Question: I want to to add 2 Section Headers in Recycler View..
I want to develop Header inside a Header.
I dont want to use Expandable view.I need it in Scroll-able view.
I want to show Tour Name as 1st Header.
Under that i want to show Location as 2nd Header

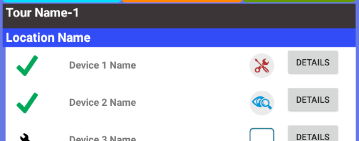
Answer: You can achieve this by using different view types in 'RecyclerView'.
Firstly, You need to pass a list of objects to your recycler view adapter that specify whether the data should be used as a section header or not.
Here's an example of that data class.
'''
// In a fuller example, this would probably hold more data than just strings.
public class SectionOrRow {
private String row;
private String section;
private boolean isRow;
public static SectionOrRow createRow(String row) {
SectionOrRow ret = new SectionOrRow();
ret.row = row;
ret.isRow = true;
return ret;
}
public static SectionOrRow createSection(String section) {
SectionOrRow ret = new SectionOrRow();
ret.section = section;
ret.isRow = false;
return ret;
}
public String getRow() {
return row;
}
public String getSection() {
return section;
}
public boolean isRow() {
return isRow;
}
}
'''
Create data list of these objects with 'SectionOrRow.createRow("a normal row")' or 'SectionOrRow.createSection("a section header")', and the 'isRow' is set accordingly.
Define the 'getItemViewType' method in adapter, which tells recycler view there will be two types, a and a , and we'll specify which position these are in by looking at the 'isRow' boolean in above data object.
Here's an example of Adapter class.
'''
public class SectionRecyclerViewAdapter extends RecyclerView.Adapter<RecyclerView.ViewHolder> {
public static final int VIEW_TYPE_SECTION = 0;
public static final int VIEW_TYPE_ITEM = 1;
private List<SectionOrRow> mData;
public MyRecycler(List<SectionOrRow> data) {
mData = data;
}
public class RowViewHolder extends RecyclerView.ViewHolder{
private TextView textView;
public RowViewHolder(View itemView) {
super(itemView);
textView = (TextView) itemView.findViewById(android.R.id.text1);
}
}
public class SectionViewHolder extends RecyclerView.ViewHolder{
private TextView textView;
public SectionViewHolder(View itemView) {
super(itemView);
textView = (TextView) itemView.findViewById(android.R.id.text1);
}
}
@Override
public RecyclerView.ViewHolder onCreateViewHolder(ViewGroup parent, int viewType) {
if(viewType==VIEW_TYPE_SECTION) {
View v = LayoutInflater.from(parent.getContext()).inflate(android.R.layout.simple_list_item_1, parent, false);
v.findViewById(android.R.id.text1).setBackgroundColor(Color.BLUE);
return new SectionViewHolder(v);
} else {
View v = LayoutInflater.from(parent.getContext()).inflate(android.R.layout.simple_list_item_1, parent, false);
return new RowViewHolder(v);
}
}
@Override
public void onBindViewHolder(RecyclerView.ViewHolder holder, int position) {
SectionOrRow item = mData.get(position);
if(item.isRow()) {
RowViewHolder h = (RowViewHolder) holder;
h.textView.setText(item.getRow());
} else {
SectionViewHolder h = (SectionViewHolder) holder;
h.textView.setText(item.getSection());
}
}
@Override
public int getItemViewType(int position) {
super.getItemViewType(position);
SectionOrRow item = mData.get(position);
if(!item.isRow()) {
return VIEW_TYPE_SECTION;
} else {
return VIEW_TYPE_ITEM;
}
}
@Override
public int getItemCount() {
return mData.size();
}
}
'''
In this example, It's just using the standard 'simple_list_item_1' for both but with a blue text background for the section. You can change raw and section layouts as per your requirement.